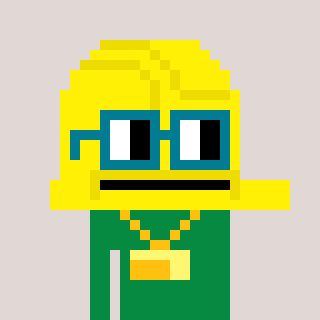
a pixel art character with square dark green glasses, a construction helmet-shaped head and a green-colored body on a warm background